Question: Good Noon to all
I'm developing an application which is based on accessing google account for login purpose of my own appplication.
If i run my application means it throws an error as
"Google Play services out of date. Requires <PHONE> but found <PHONE>"
here is my screen shot

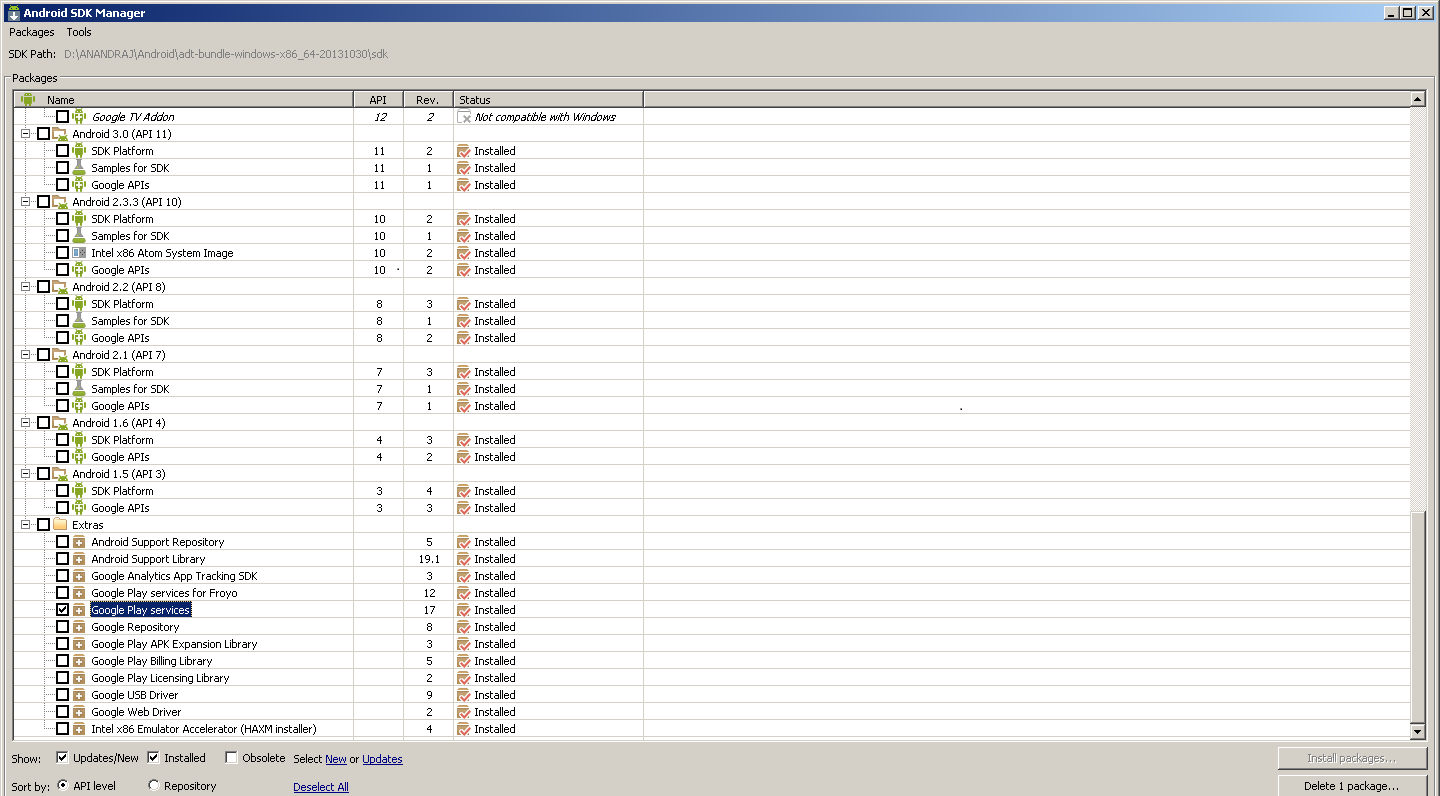
Answer: I faced the same problem, solution (for Eclipse) was:
1. remove local copy of google play service from workspace
2. open Android SDK Manager
3. delete google play service
4. install google play service
5. add local copy of google play service to workspace
Done!